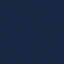
Land use / land cover: SeaLake